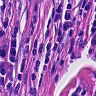
Metastatic tissue present: yes